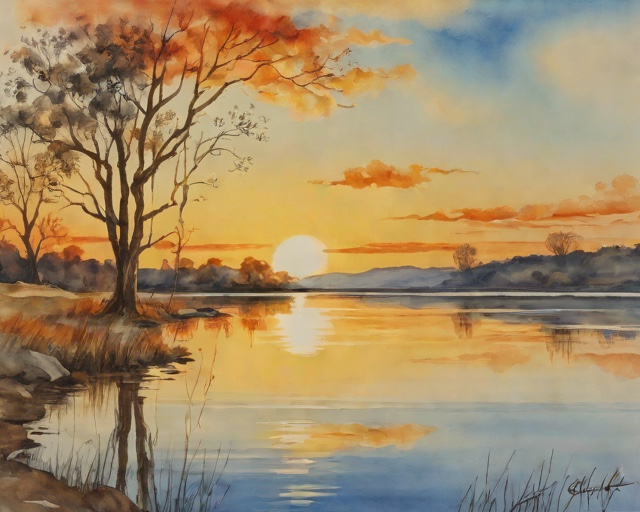
Category: Valentine